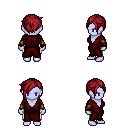
a pixel art fantasy rpg character, female body template, dark elf, purple skin, red robe, white pants, brunette pixie cut hairstyle, cloth bracers, four views (front, back, left, right), 2x2 character sprite sheet, small pixel art, hard edges, no anti-aliasing